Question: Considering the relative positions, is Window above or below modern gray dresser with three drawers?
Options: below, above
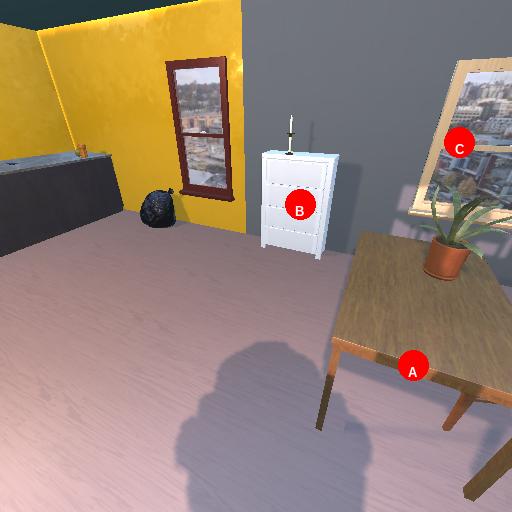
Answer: below